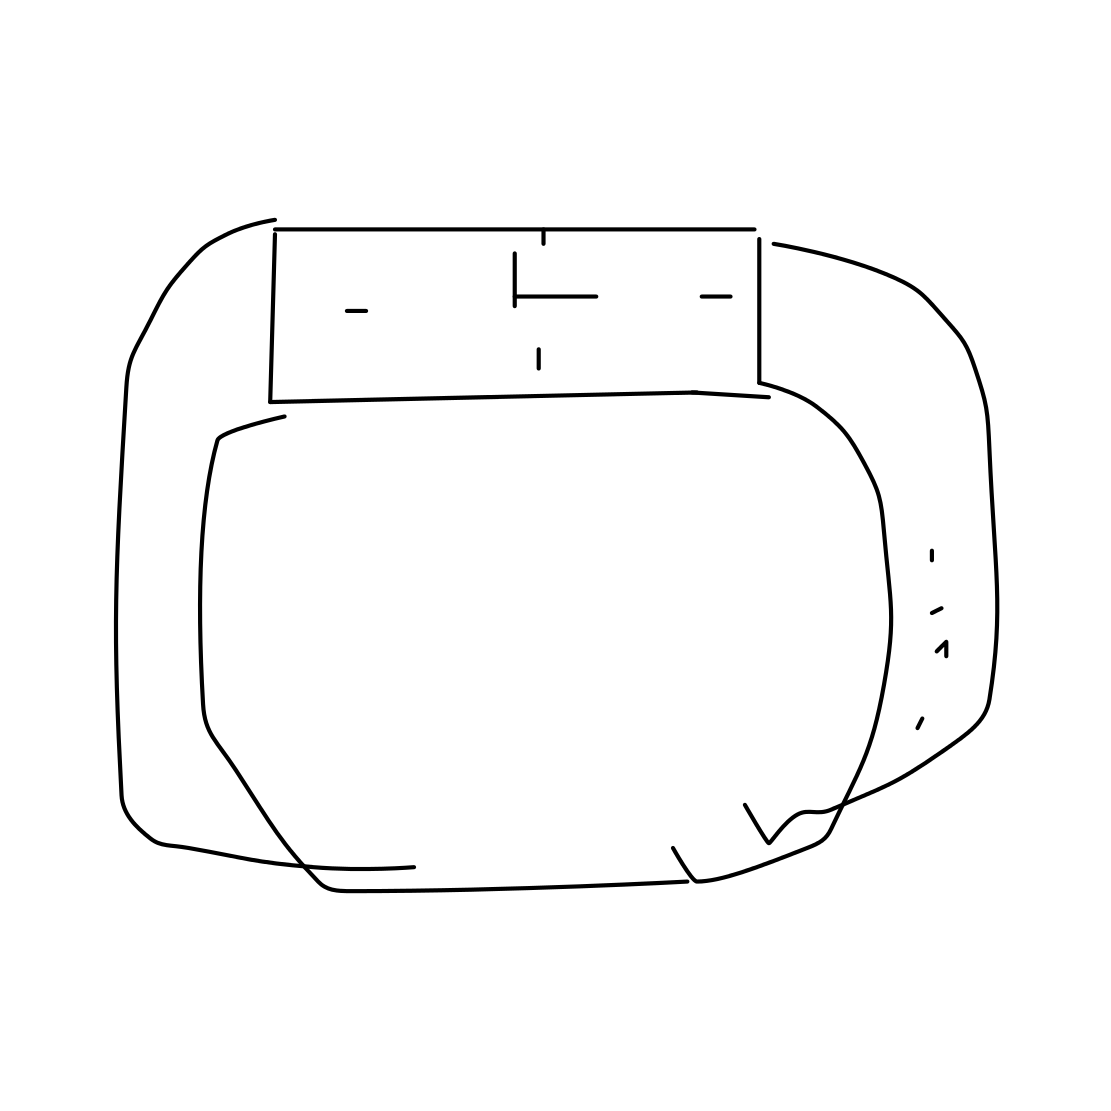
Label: wrist-watch